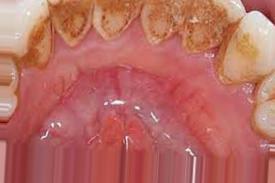
Condition: Tooth Discoloration